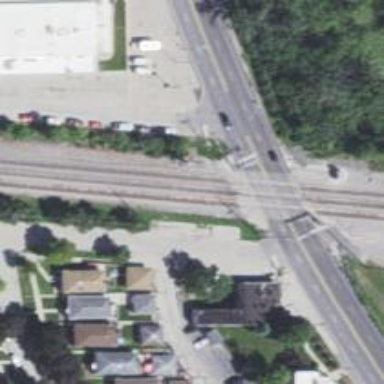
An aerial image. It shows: Crossing for the railway.